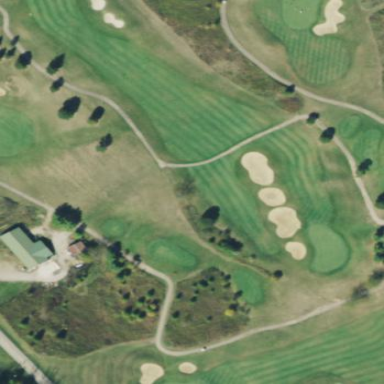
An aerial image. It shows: Rough grassy area used for golf.